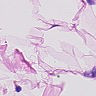
Metastatic tissue present: no